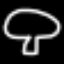
Label: mushroom